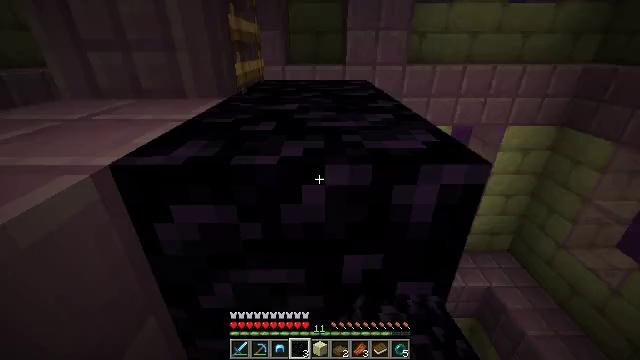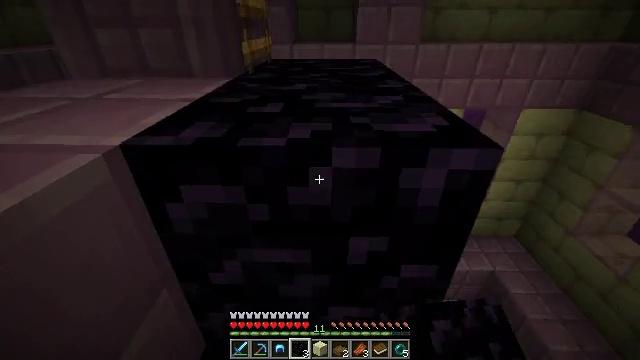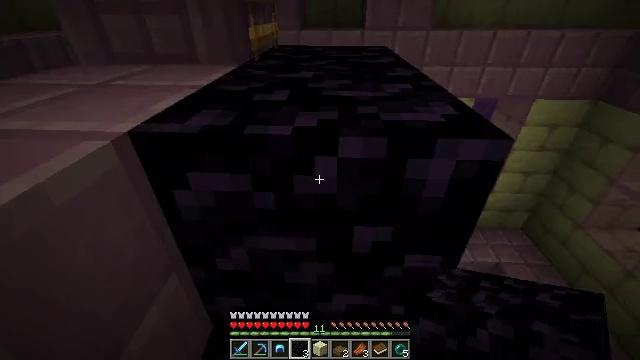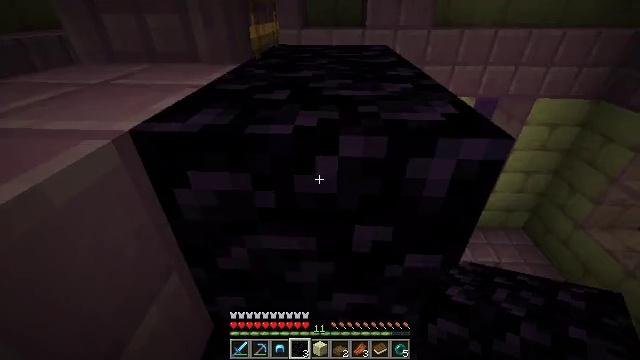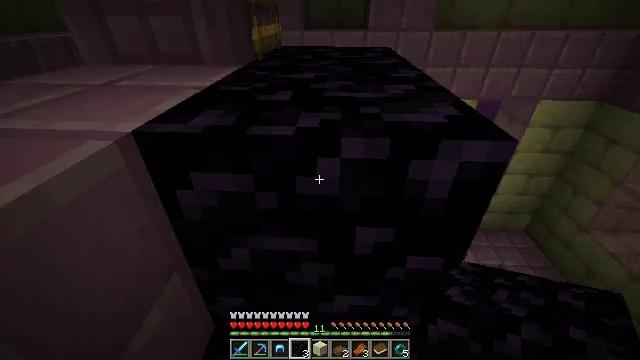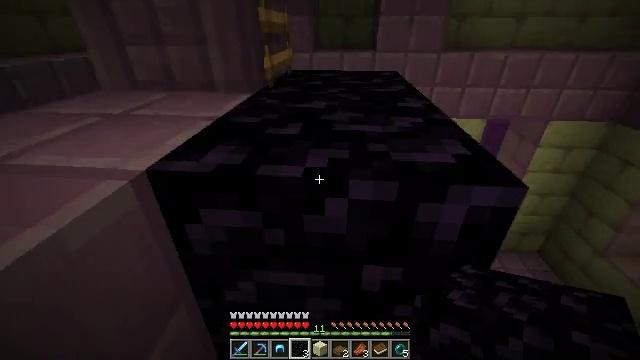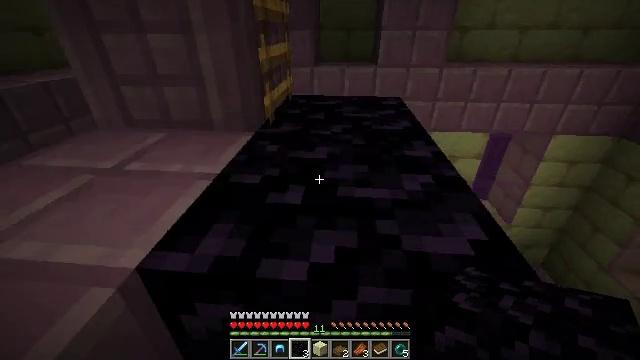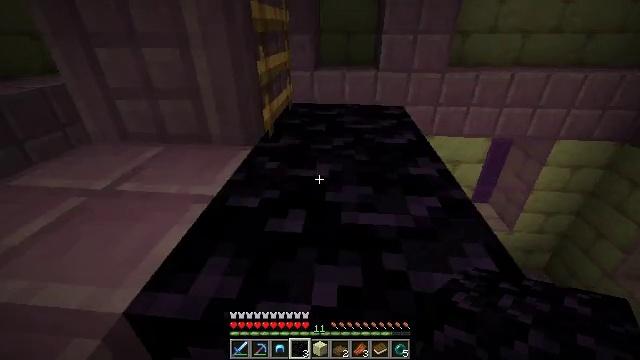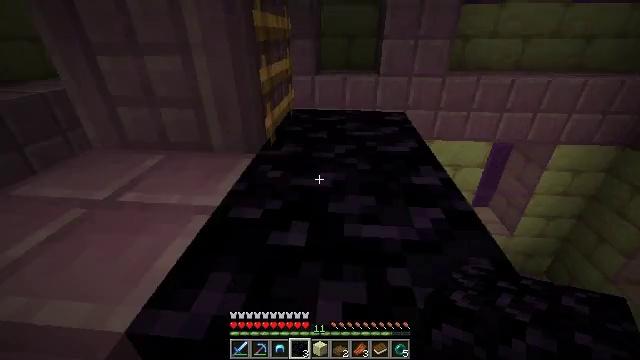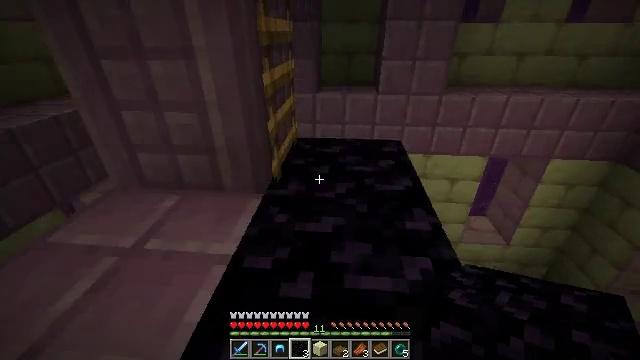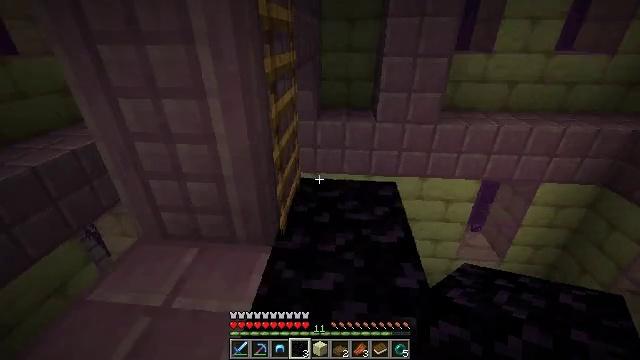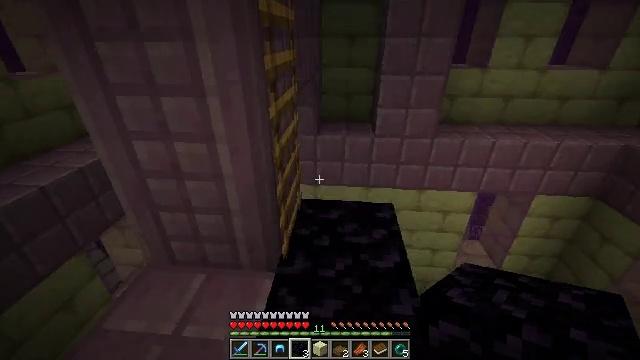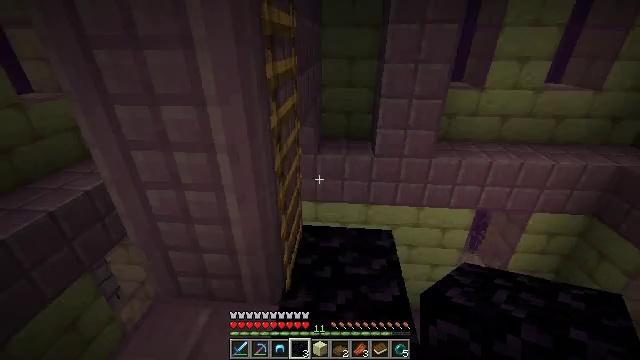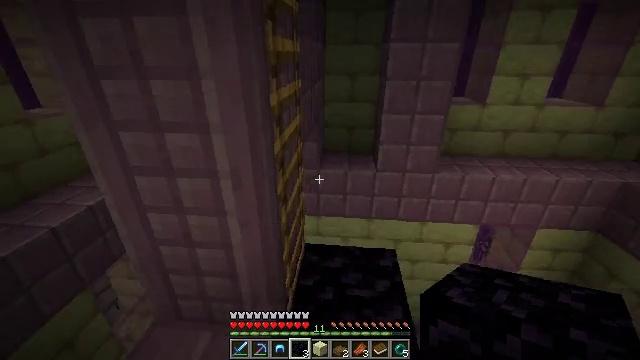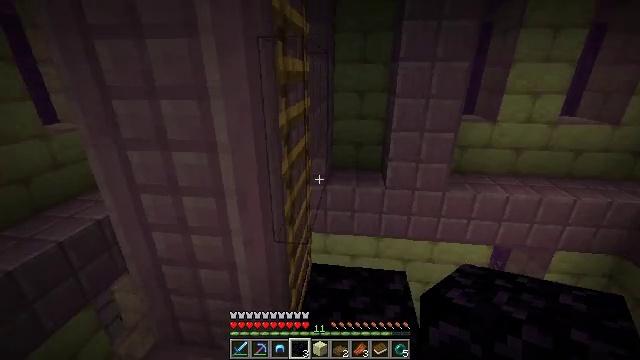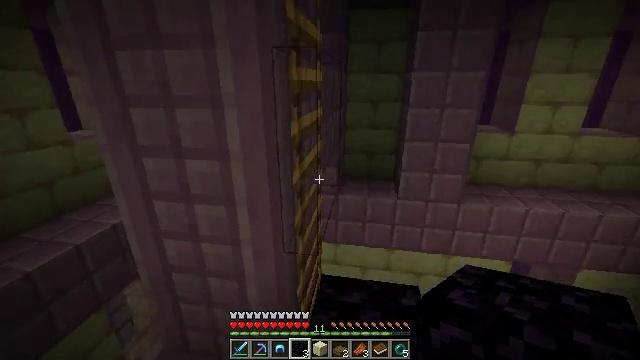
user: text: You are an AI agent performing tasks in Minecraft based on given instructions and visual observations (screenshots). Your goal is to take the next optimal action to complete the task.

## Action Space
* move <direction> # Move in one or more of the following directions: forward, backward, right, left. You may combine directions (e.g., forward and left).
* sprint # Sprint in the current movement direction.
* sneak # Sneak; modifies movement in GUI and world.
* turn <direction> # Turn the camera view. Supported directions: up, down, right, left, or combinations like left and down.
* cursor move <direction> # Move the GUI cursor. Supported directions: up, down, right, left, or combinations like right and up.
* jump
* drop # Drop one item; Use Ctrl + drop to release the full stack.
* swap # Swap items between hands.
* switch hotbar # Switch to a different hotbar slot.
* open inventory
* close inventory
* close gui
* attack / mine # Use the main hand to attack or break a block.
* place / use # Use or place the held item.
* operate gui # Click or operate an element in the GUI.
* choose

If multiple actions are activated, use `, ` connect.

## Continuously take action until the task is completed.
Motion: motion action
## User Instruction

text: Break the purpur slab from a structure.
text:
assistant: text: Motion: sneak, turn left and down
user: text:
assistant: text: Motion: sneak, turn left and down
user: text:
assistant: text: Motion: sneak
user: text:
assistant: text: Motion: no_op
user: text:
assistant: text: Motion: move forward, turn left and up
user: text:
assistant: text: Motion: move forward
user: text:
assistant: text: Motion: move forward
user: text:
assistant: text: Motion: move forward
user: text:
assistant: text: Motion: move forward, jump
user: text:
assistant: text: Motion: move forward, jump
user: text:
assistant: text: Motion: move forward, jump
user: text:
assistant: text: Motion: move forward, jump
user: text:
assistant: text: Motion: move forward, turn up, jump
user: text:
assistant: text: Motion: move forward, turn left and up
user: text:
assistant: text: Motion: move forward and move right, turn left and up
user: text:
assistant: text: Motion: move forward and move right, turn left and up
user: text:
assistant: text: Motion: move forward and move right, turn left and up
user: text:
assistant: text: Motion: move right, turn left and up
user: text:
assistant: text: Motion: move right, turn left and up
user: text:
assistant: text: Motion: turn left and up
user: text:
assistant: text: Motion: turn left and up
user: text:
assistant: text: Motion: turn up
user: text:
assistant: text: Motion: move forward and move right, turn up
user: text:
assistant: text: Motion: move right, turn up
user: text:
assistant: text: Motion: move right, turn left and up
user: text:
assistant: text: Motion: turn left and up
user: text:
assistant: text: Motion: turn left and up
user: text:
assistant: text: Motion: turn left and up
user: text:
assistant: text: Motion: turn left and up
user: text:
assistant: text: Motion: no_op